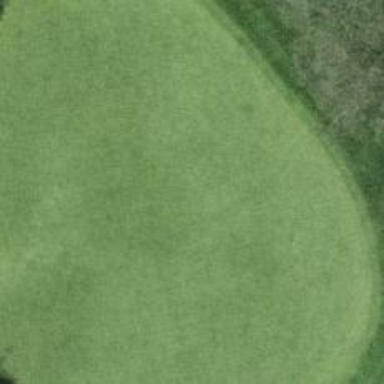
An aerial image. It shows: View of golf hole.